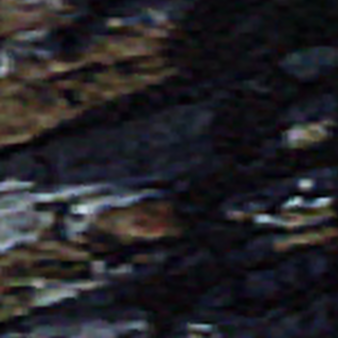
Label: other